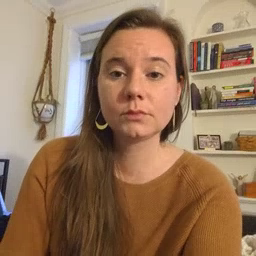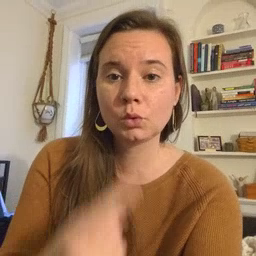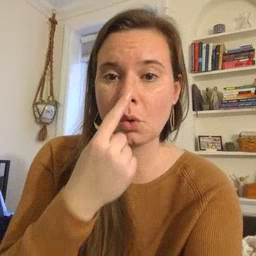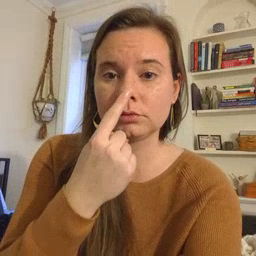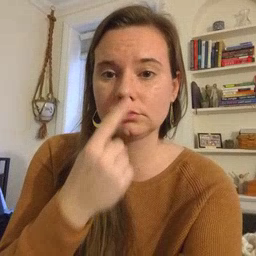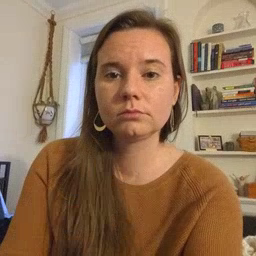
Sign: nose